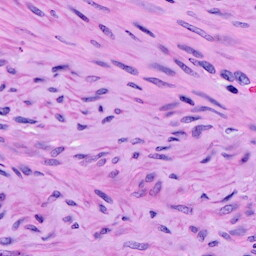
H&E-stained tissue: Cervix